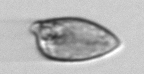
Label: Prorocentrum_dentatum